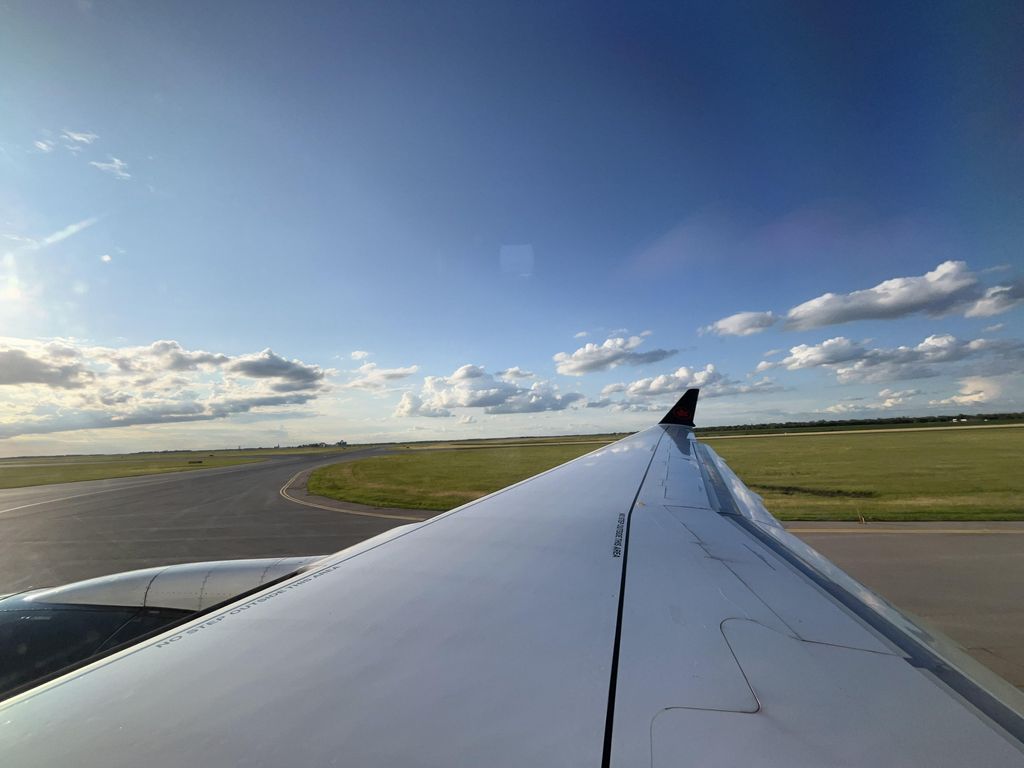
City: winnipeg